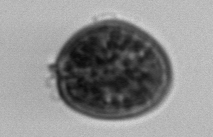
Label: Prorocentrum